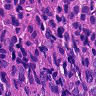
Metastatic tissue present: yes